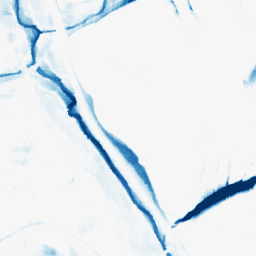
Category: morphological
Decomposition family: morphological_rect
Decomposition parameters: operation: closing
width: 20
height: 20
Upsampling method: lanczos
Upsampling parameters: scale: 4
Upsampling scale: 4